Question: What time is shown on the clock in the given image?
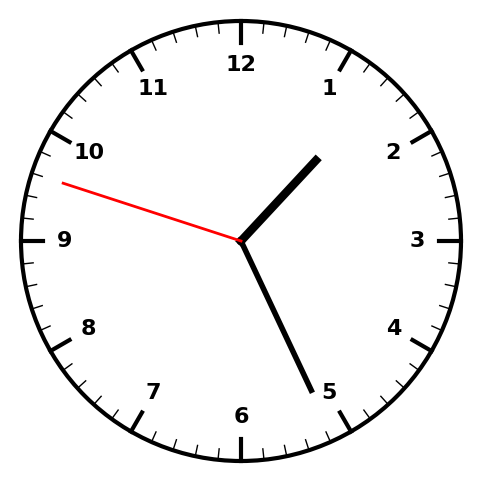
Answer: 01:25:48